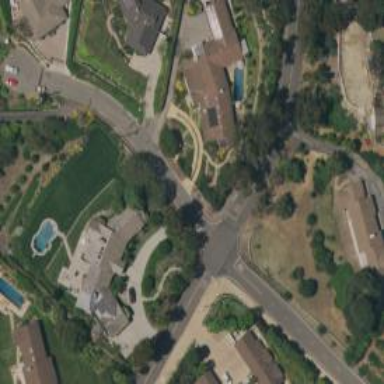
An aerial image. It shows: Asphalt road in residential area.